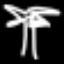
Label: palm tree